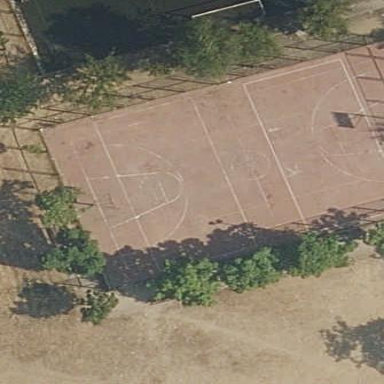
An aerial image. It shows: Basketball court on pitch.